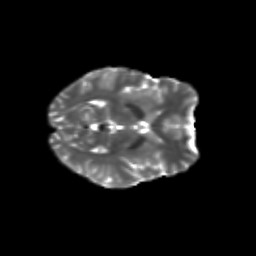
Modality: T2w
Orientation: axial
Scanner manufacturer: siemens
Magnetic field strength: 3 T
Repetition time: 9.2 s
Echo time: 0.084 s